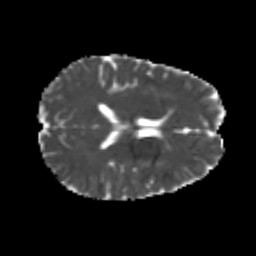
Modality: MD
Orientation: axial
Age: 23
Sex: male
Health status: healthy
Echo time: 0.074 s